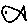
Label: fish